Question: I have sidebar.php in my views folder. It contains this code:
'''
<div class="title_box">
Login
</div>
<div class="border_box">
<div style="height:150px">
<br/>
<?php echo form_open('login'); ?>
<strong>Username:</strong> <input type="text" name="username" size="13"/><br/>
<strong>Password:</strong> <input type="password" name="password" size="13"/><br/>
<div class="login_button">
<p><input type="image" src="/igniter/assets/images/login.gif" name="login"></p>
</div>
</form>
<div class="forgot_name">
<br/>
<a href="">Forgot username or password?</a>
</div>
</div>
</div>
'''
I have two other views. index.php and registration.php.
In registration.php, in the appropriate point, I do:
'''
$this->load->view('sidebar')
'''
It loads my sidebar exactly as expected in my registration page.
But the same code, in index.php view, gives me an error and refuses to show the sidebar.
This is the error I get:

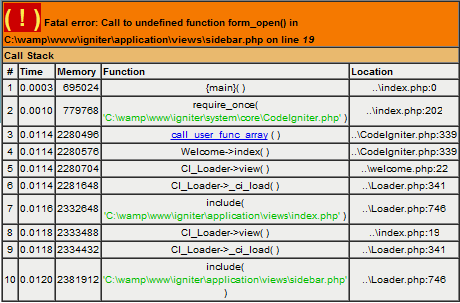
Answer: You need to load the form helper, or the form_validation library (which automatically includes the form and url helper) in the controller calling those views (or one of them, as views are buffered so you can call one inside another and have the same vars available).
The error means the function form_open(), which is inside the form helper, is not being loaded.
Thnaks to @Robin Castlin for the example code.
In your controller, load
'''
$this->load->helper('form');
'''
OR just
'''
$this->load->library('form_validation');
'''
The you can load your views.